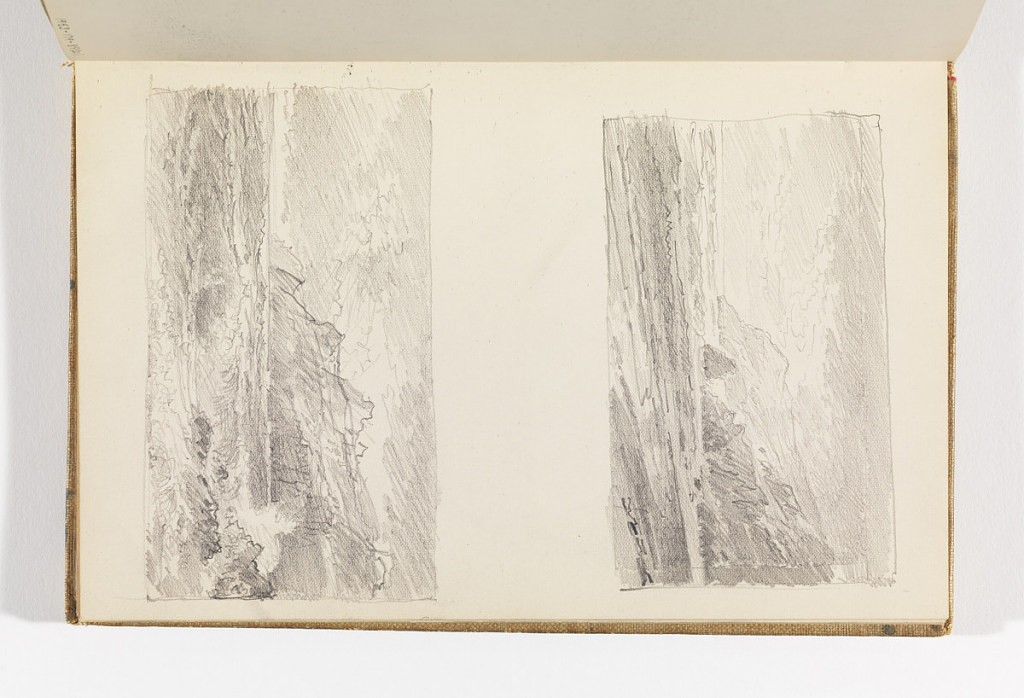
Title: Two Seascapes with Cliffs at Right
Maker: William Trost Richards, American, 1833–1905
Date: after 1878
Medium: Graphite on cream wove paper
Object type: Sketchbook folio
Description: Above: waves coming onto shore with cliffs at right; below: waves crashing against rocks in right foreground, cliffs at right.